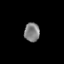
Tissue: skin
Cell type: Epithelial cells
Senescence score: 0.8424
Nuclear area (px): 285
Mean DAPI intensity: 128.084